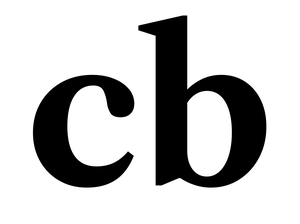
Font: LibreCaslonText_Bold